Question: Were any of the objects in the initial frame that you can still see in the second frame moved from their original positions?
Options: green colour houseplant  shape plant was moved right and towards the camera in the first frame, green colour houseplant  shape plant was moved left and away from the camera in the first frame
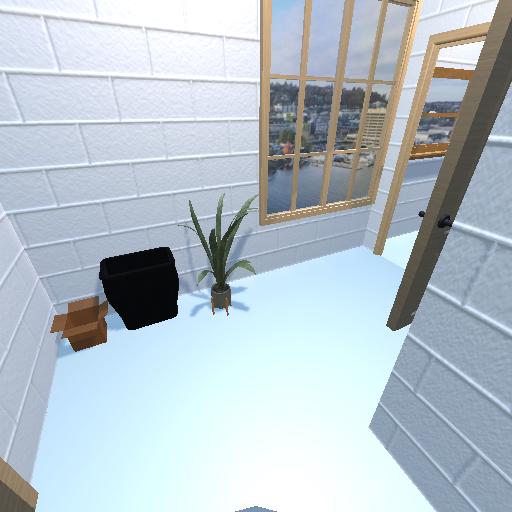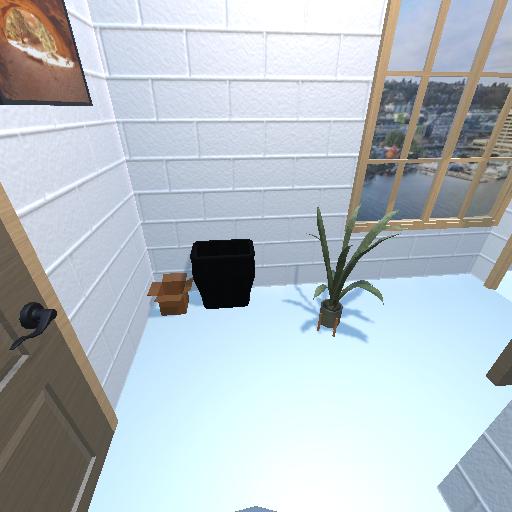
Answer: green colour houseplant  shape plant was moved right and towards the camera in the first frame